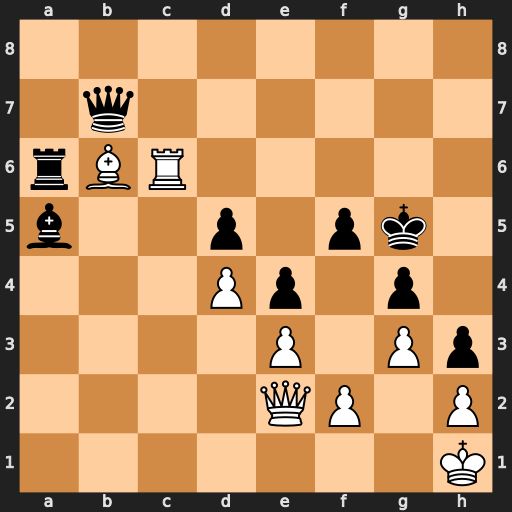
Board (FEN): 8/1q6/rBR5/b2p1pk1/3Pp1p1/4P1Pp/4QP1P/7K
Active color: w
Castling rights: -
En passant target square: -
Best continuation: Qxa6 Qxa6 Bd8+ Bxd8 Rxa6